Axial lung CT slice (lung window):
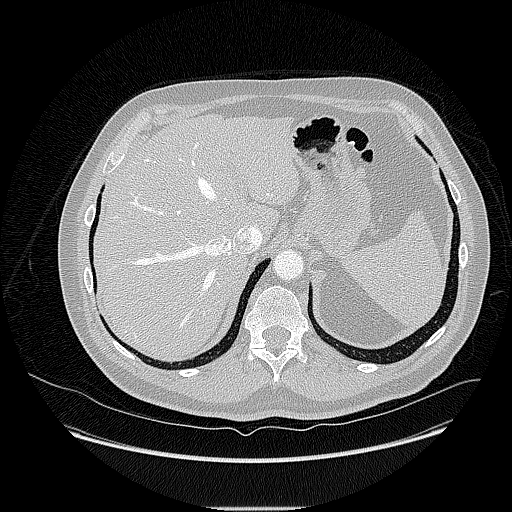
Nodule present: no